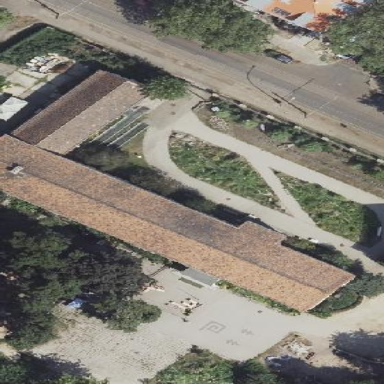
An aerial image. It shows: School building with gabled roof.